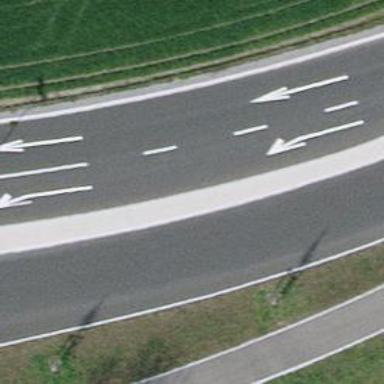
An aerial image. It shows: Primary highway with separate cycleway made of asphalt.